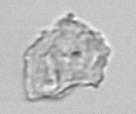
Label: detritus_transparent